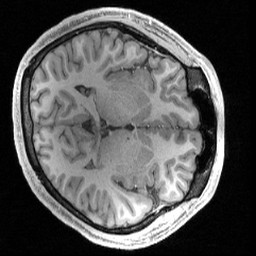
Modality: T1w
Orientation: axial
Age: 22
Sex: male
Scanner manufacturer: siemens
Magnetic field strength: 3 T
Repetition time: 2.4 s
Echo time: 0.00224 s